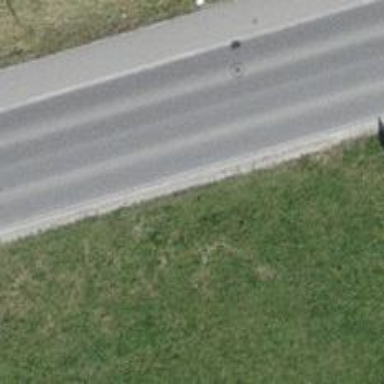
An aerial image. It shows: Tertiary road with sidewalk.